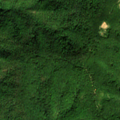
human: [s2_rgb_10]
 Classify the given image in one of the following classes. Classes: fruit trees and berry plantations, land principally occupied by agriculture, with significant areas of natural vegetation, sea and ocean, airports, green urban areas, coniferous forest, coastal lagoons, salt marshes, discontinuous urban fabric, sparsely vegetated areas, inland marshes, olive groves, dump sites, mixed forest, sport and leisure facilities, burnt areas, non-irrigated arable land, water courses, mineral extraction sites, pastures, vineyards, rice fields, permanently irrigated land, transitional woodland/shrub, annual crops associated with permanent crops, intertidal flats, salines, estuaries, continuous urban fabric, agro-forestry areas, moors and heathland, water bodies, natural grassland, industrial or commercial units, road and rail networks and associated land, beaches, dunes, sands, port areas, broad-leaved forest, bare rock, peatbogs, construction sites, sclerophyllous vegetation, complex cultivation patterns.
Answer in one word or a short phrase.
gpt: broad-leaved forest, transitional woodland/shrub